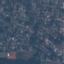
Land use / land cover: Residential